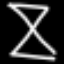
Label: hourglass